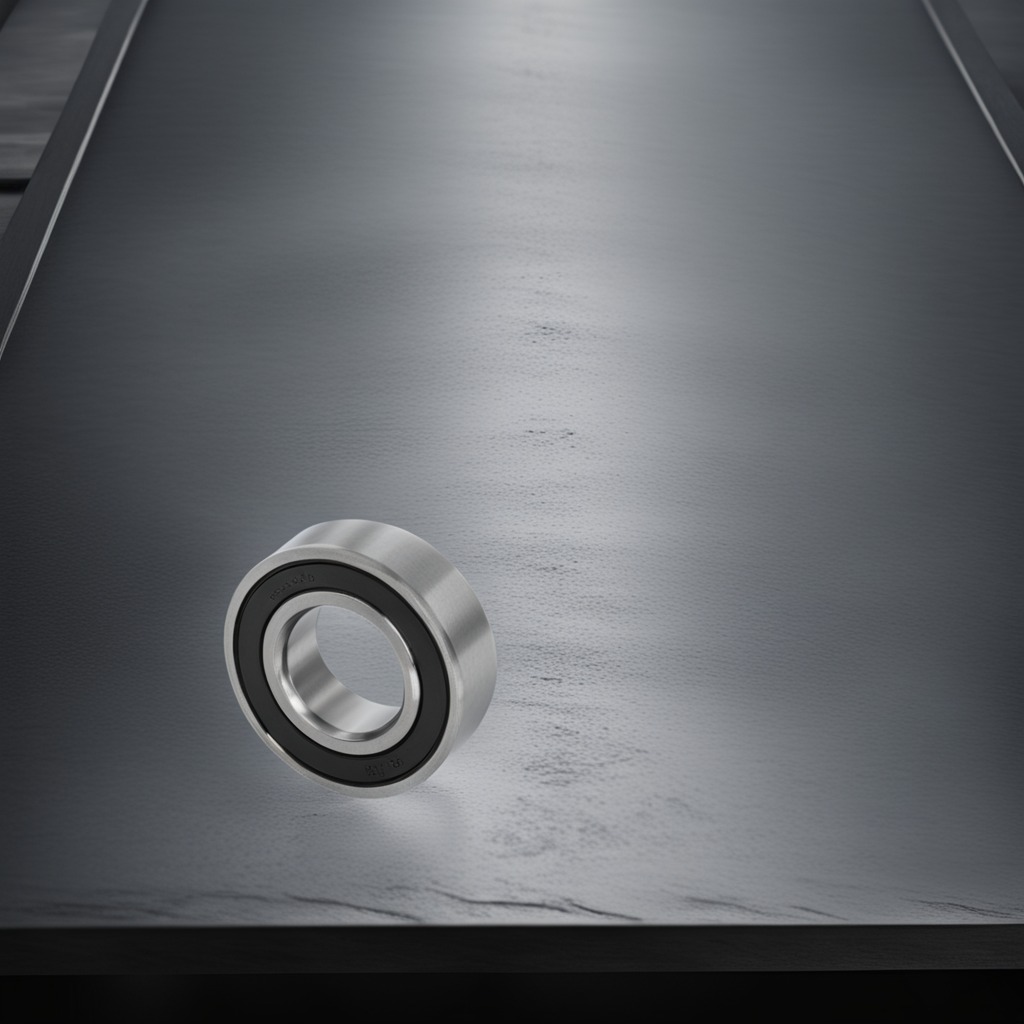
A metal ball bearing is lying on a cold steel table in a mining workshop.